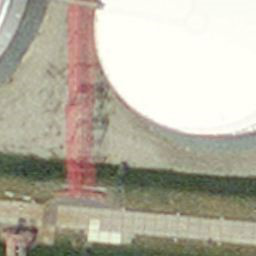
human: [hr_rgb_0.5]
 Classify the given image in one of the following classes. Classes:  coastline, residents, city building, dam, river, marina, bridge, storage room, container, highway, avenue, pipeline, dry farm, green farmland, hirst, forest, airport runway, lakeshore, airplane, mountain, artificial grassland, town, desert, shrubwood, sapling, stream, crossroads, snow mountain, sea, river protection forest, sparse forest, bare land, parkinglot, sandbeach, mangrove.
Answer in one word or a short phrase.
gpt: storage room